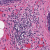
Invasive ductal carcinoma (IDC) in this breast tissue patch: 0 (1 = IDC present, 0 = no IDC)